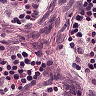
Metastatic tissue present: no